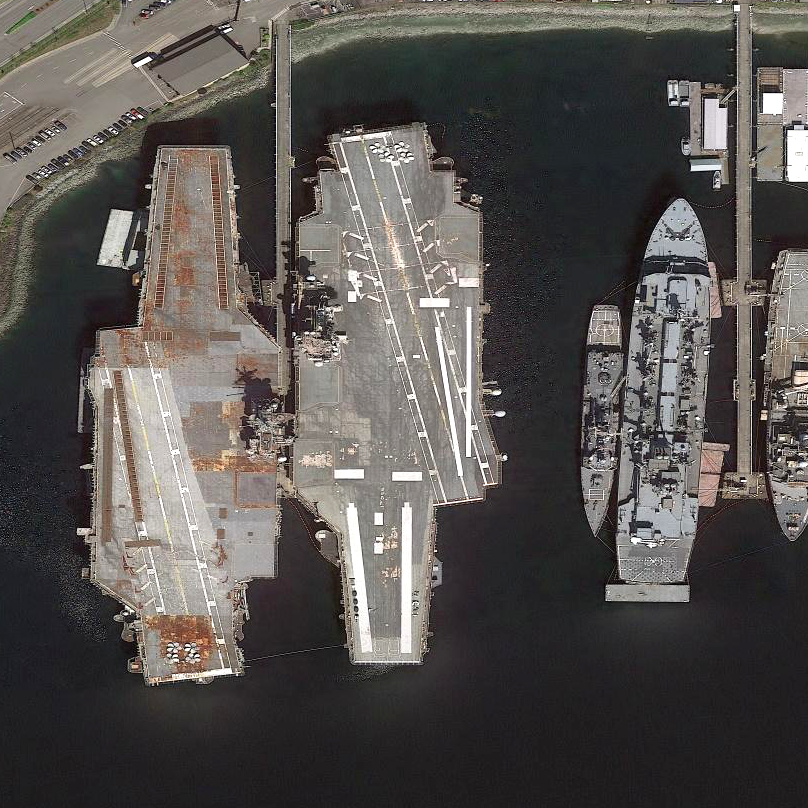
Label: aircraft_carrier